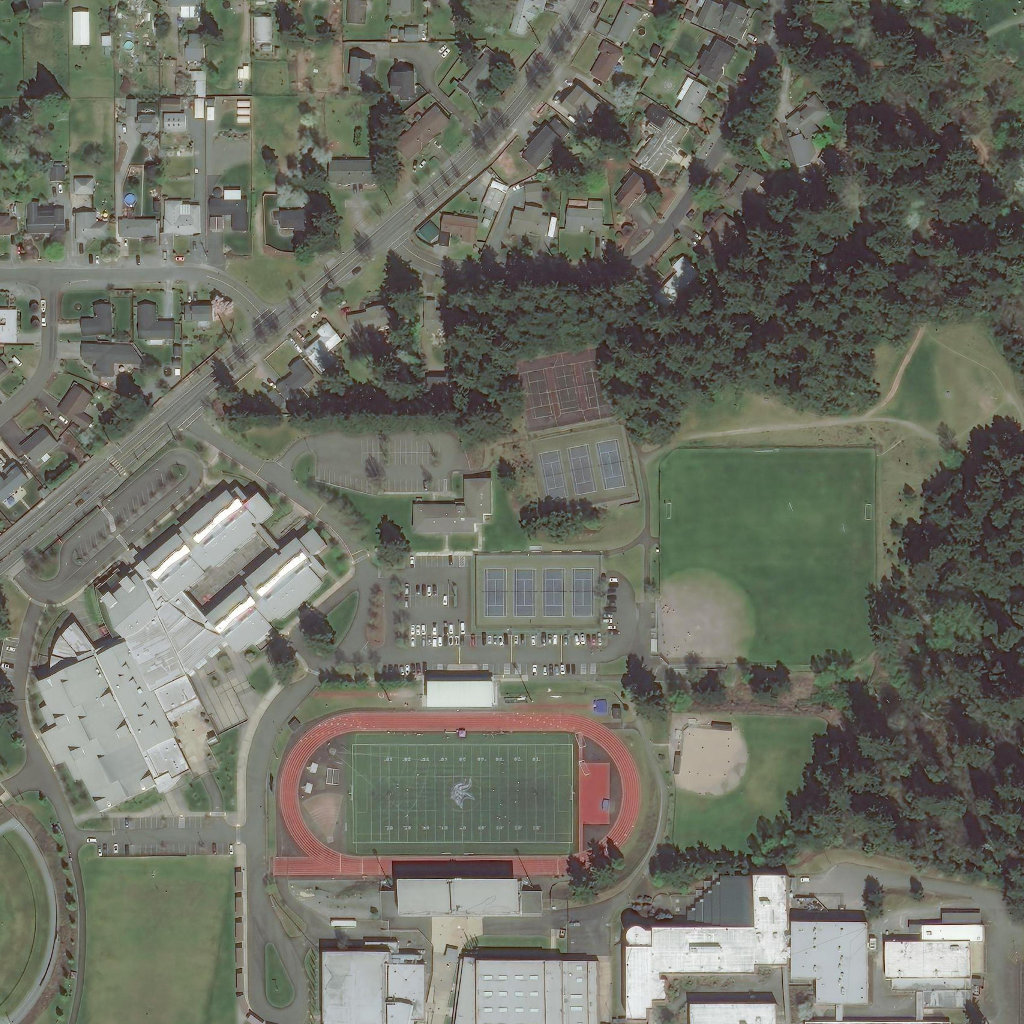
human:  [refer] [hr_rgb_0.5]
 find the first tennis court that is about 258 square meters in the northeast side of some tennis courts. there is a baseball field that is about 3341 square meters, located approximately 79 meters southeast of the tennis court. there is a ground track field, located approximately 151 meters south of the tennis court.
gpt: <box>[[56, 35, 59, 40, 0]]</box>

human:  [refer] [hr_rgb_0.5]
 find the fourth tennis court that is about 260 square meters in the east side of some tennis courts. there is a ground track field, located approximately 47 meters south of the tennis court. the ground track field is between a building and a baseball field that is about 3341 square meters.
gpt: <box>[[46, 55, 48, 60, 0]]</box>

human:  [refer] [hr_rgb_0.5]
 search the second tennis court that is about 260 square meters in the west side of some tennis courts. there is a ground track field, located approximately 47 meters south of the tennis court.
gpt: <box>[[49, 55, 51, 60, 0]]</box>

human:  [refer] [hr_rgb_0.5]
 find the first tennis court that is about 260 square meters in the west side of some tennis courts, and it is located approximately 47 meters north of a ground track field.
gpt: <box>[[46, 55, 48, 60, 0]]</box>